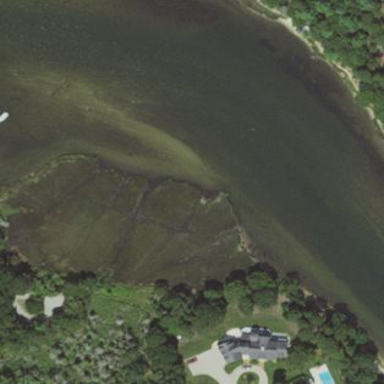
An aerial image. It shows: Saltmarsh wetland area.